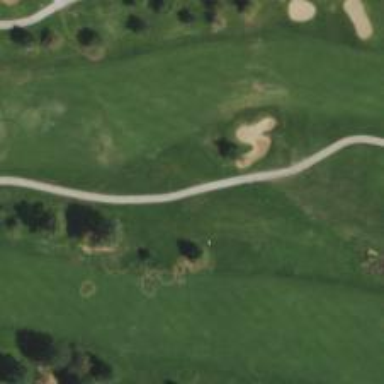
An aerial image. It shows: Golf cartpath that is also road path.